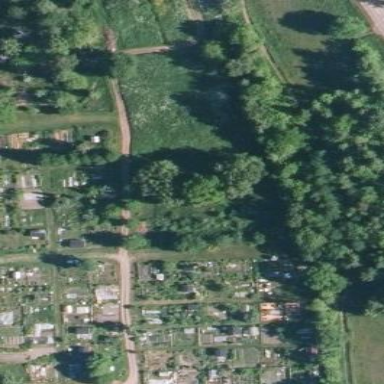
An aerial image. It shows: Allotments area.